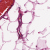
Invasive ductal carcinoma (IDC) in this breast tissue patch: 0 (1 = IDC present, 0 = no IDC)